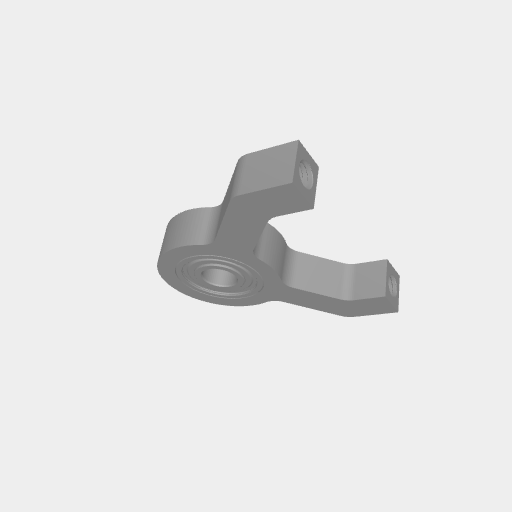
Part: Side1Post2PillowBlock6ID